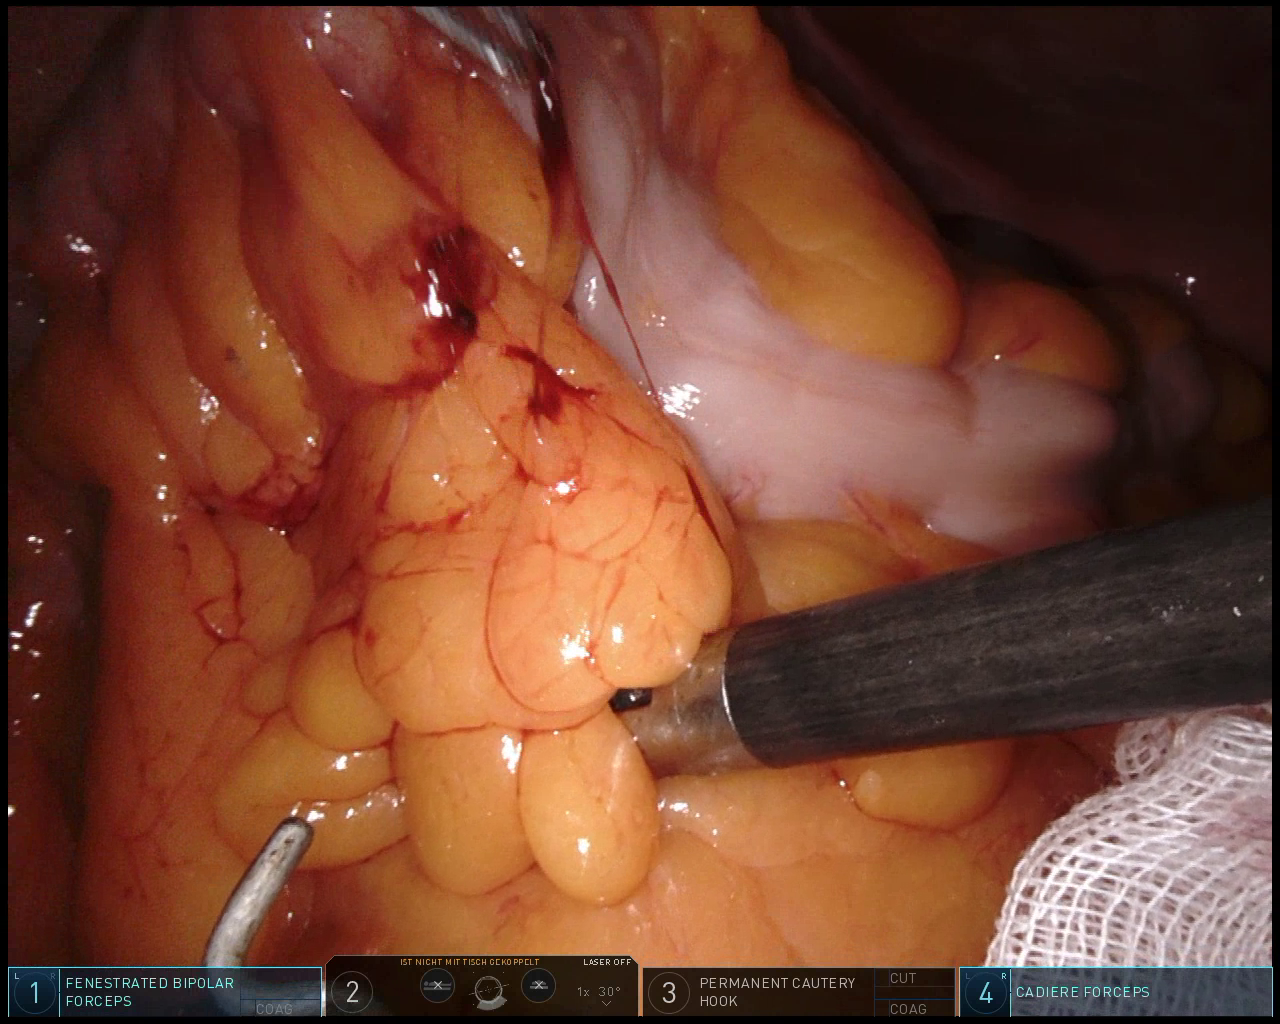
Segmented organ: colon
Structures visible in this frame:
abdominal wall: yes
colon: yes
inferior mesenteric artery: no
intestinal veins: no
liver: no
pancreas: no
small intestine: no
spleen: no
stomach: no
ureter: no
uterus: yes
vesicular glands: no